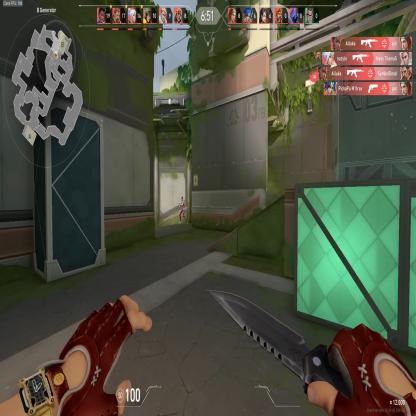
Label: enemy